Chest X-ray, PA view. Patient: 56 years old, sex M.
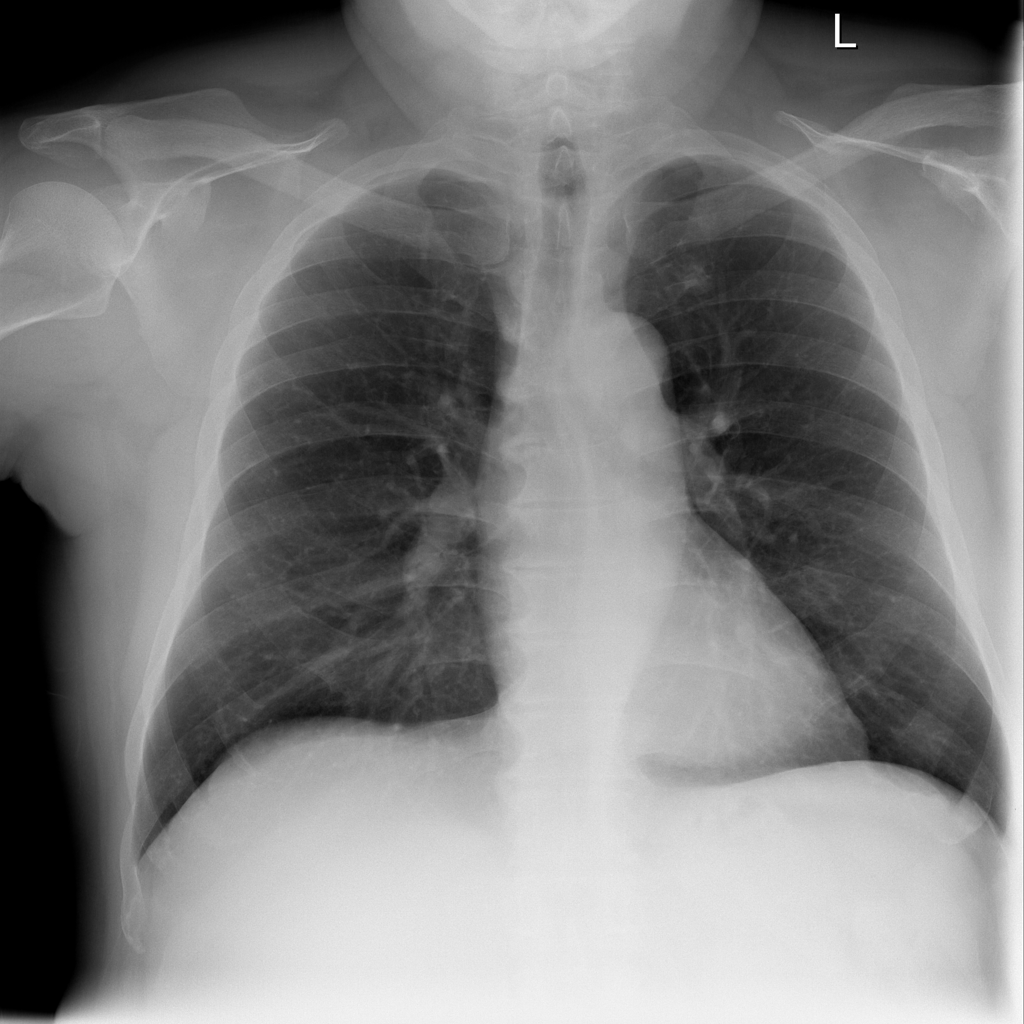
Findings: No Finding